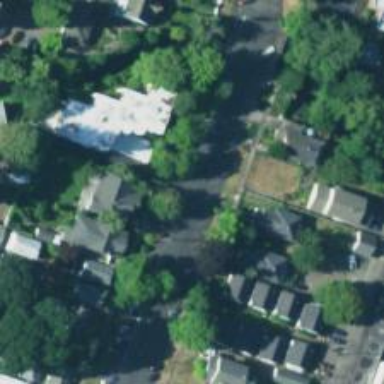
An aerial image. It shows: Alley classified as service road.